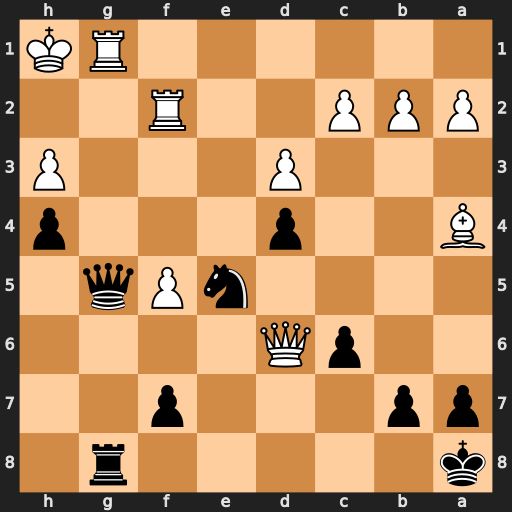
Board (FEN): k5r1/pp3p2/2pQ4/4nPq1/B2p3p/3P3P/PPP2R2/6RK
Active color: b
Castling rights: -
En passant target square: -
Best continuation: Qxg1#